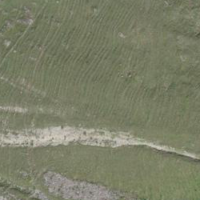
EUNIS habitat code: 41
Species observed at this site:
Lamium galeobdolon